Current action and preconditions to check: path_clear

Your task: For each precondition in the list above, predict whether it will hold at this action.

Consider the current scene as observed from the mobile robot's camera, and analyze the predicted future states of all dynamic agents (e.g., people, animals, vehicles, or any moving entities) within the NEXT SECOND.

IMPORTANT: Only answer "very likely" if you are absolutely certain—based on strong, clear evidence—that a dynamic agent will violate the precondition in the predicted future state. Do NOT answer "very likely" for unlikely, ambiguous, or low-probability risks.

Ask yourself for each precondition: Is there a high probability, with clear and convincing evidence, that the predicted future states of any dynamic agent will interfere with the predicted future state of the currently executing action within the NEXT SECOND, causing that precondition to fail?

Assess the risk level based on these predictions. Use "likely" or "very likely" if motions create a clear risk of interference.

Use "neutral" or "improbable" if agents are nearby but their predicted paths are clearly diverging or non-conflicting.

Failure Risk Categories: "very improbable", "improbable", "neutral", "likely", "very likely"

Answer Format: Output ONLY the probability_of_failure value from these categories: "very improbable", "improbable", "neutral", "likely", "very likely"

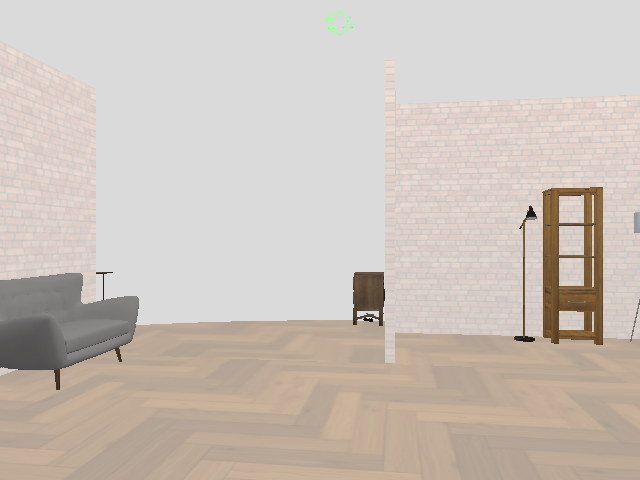

Answer: very improbable